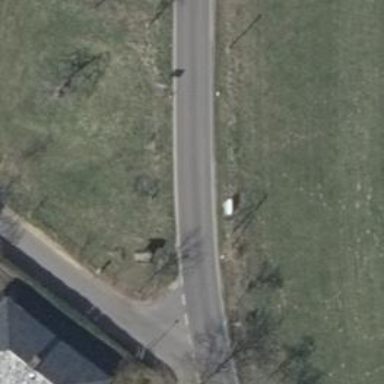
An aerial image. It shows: Secondary road with asphalt surface.